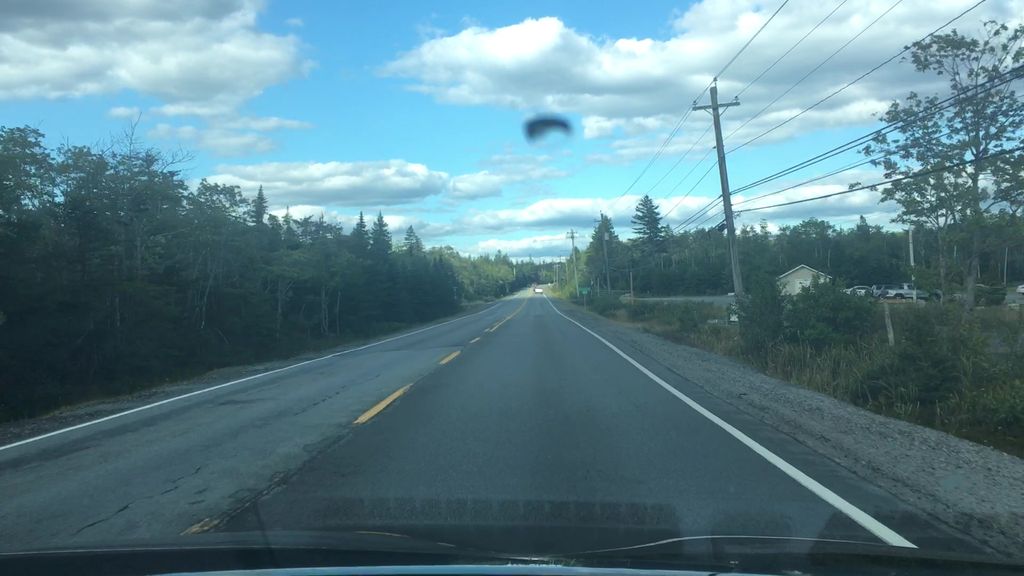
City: halifax